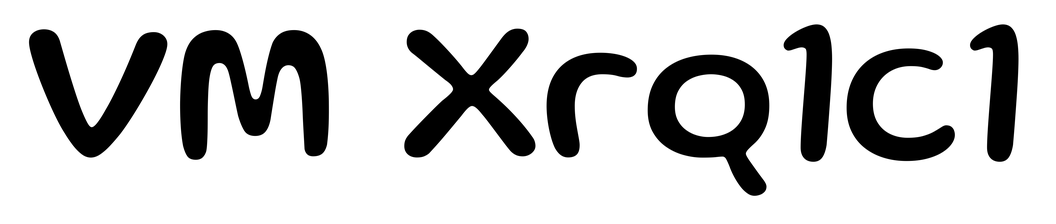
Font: Gluten_Regular